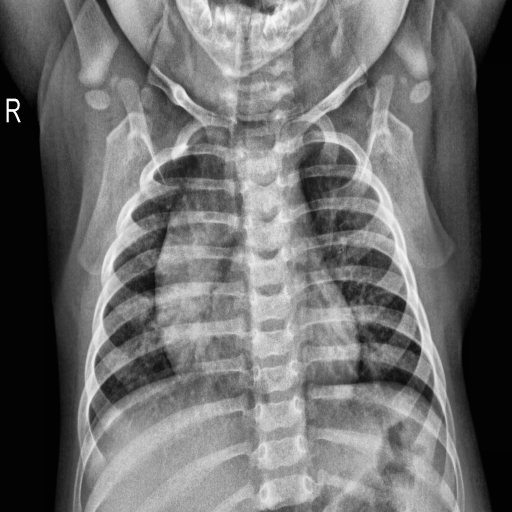
Finding: NORMAL